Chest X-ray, PA view. Patient: 62 years old, sex M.
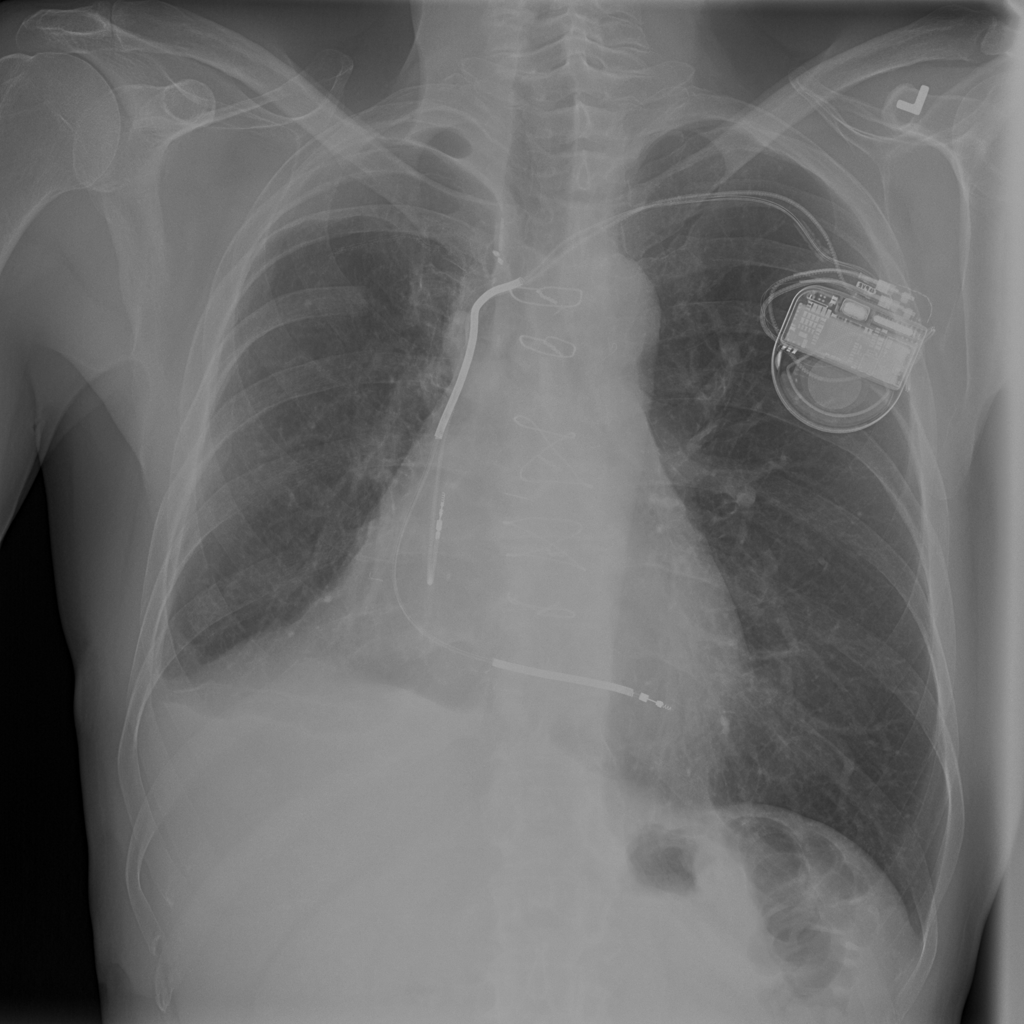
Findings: Effusion